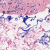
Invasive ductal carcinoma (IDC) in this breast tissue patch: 1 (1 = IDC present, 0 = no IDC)